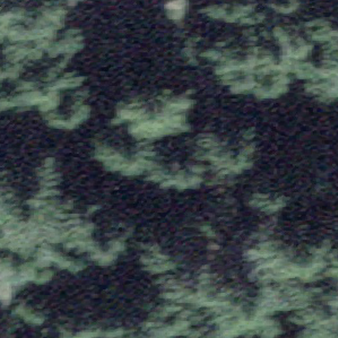
Label: other